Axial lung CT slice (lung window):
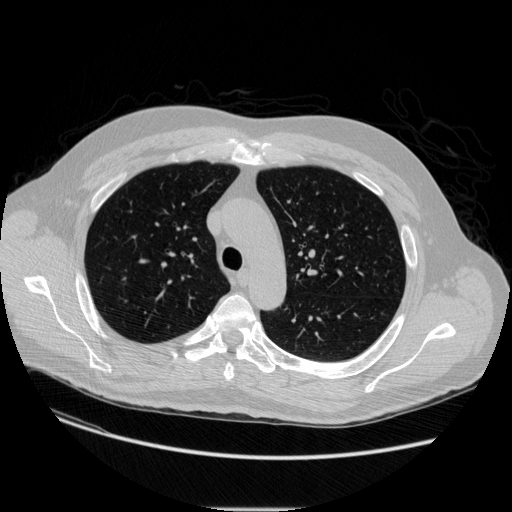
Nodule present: no